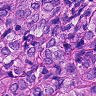
Metastatic tissue present: yes